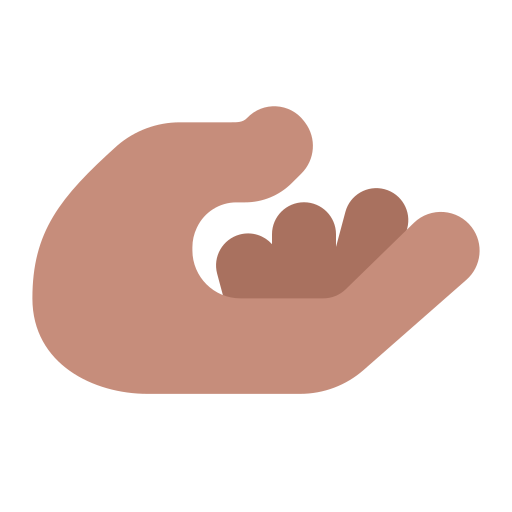
palm up hand flat